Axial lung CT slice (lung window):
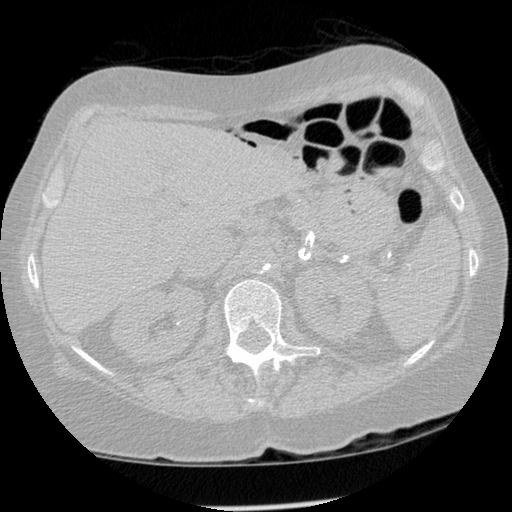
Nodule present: no